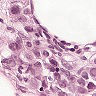
Metastatic tissue present: yes